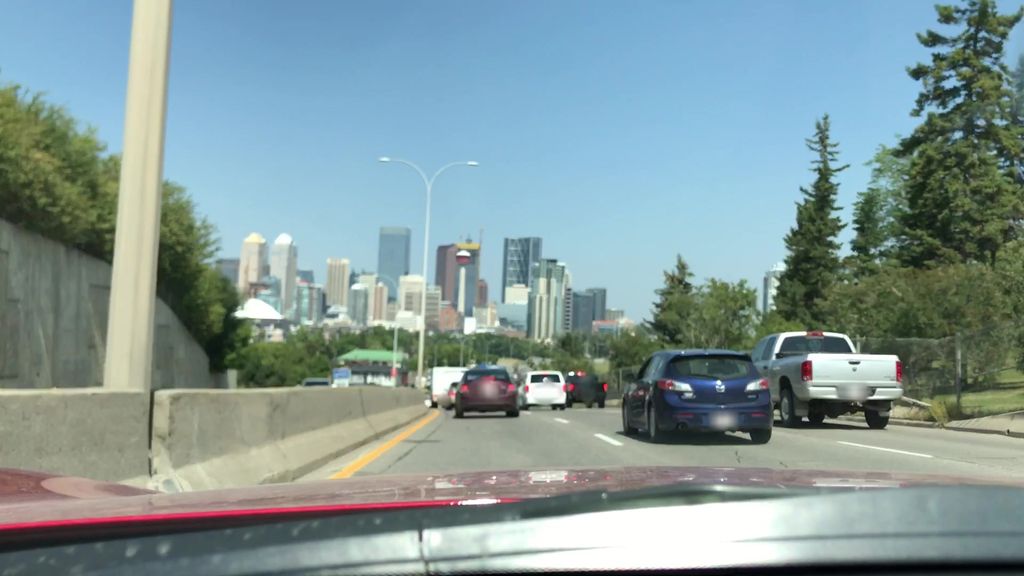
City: calgary